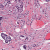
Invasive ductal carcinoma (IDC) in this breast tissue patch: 1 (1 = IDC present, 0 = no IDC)